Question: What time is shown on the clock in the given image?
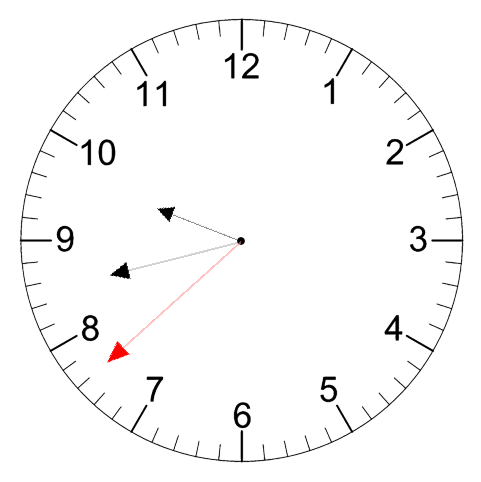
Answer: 09:42:38